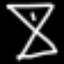
Label: hourglass